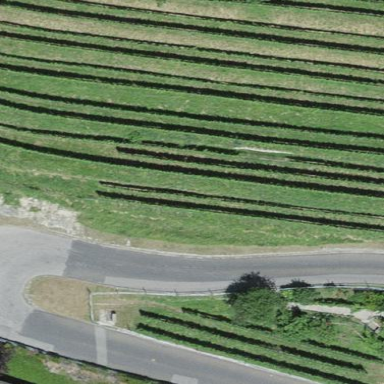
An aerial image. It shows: Vineyard with grape crops.